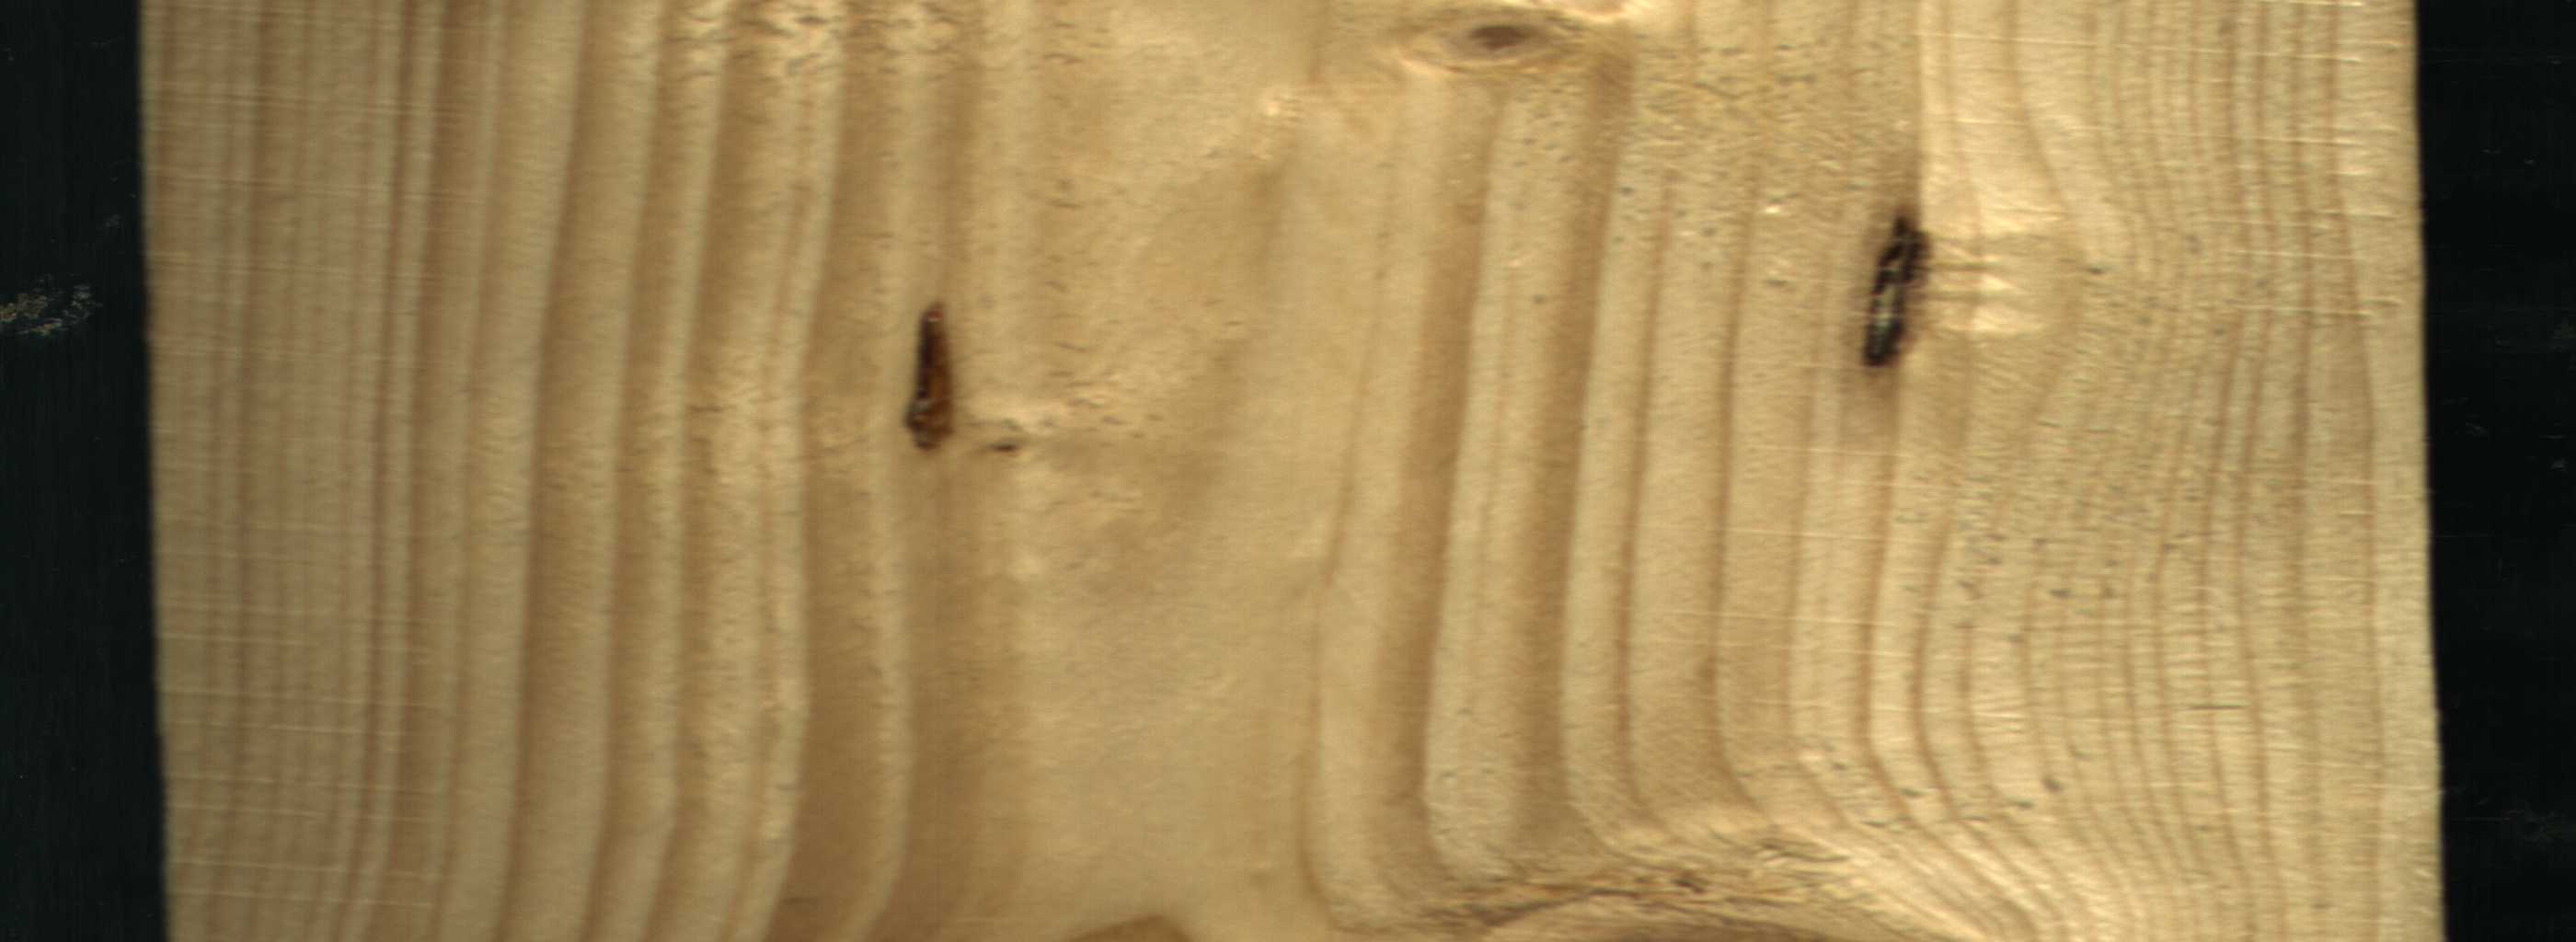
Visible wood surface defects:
resin
resin
Live_Knot
Live_Knot